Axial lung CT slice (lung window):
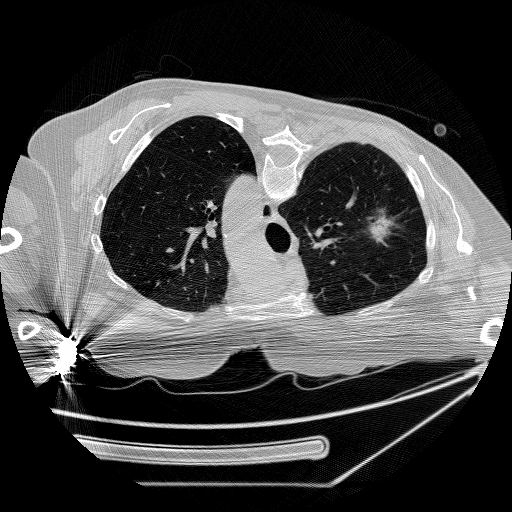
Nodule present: yes
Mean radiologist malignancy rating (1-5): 5